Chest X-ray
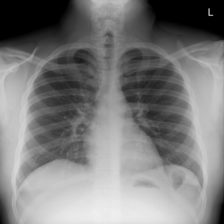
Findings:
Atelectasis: negative
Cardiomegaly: negative
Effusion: negative
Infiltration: negative
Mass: negative
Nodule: negative
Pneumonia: negative
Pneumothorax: negative
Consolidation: negative
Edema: negative
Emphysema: negative
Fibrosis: negative
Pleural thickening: negative
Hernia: negative